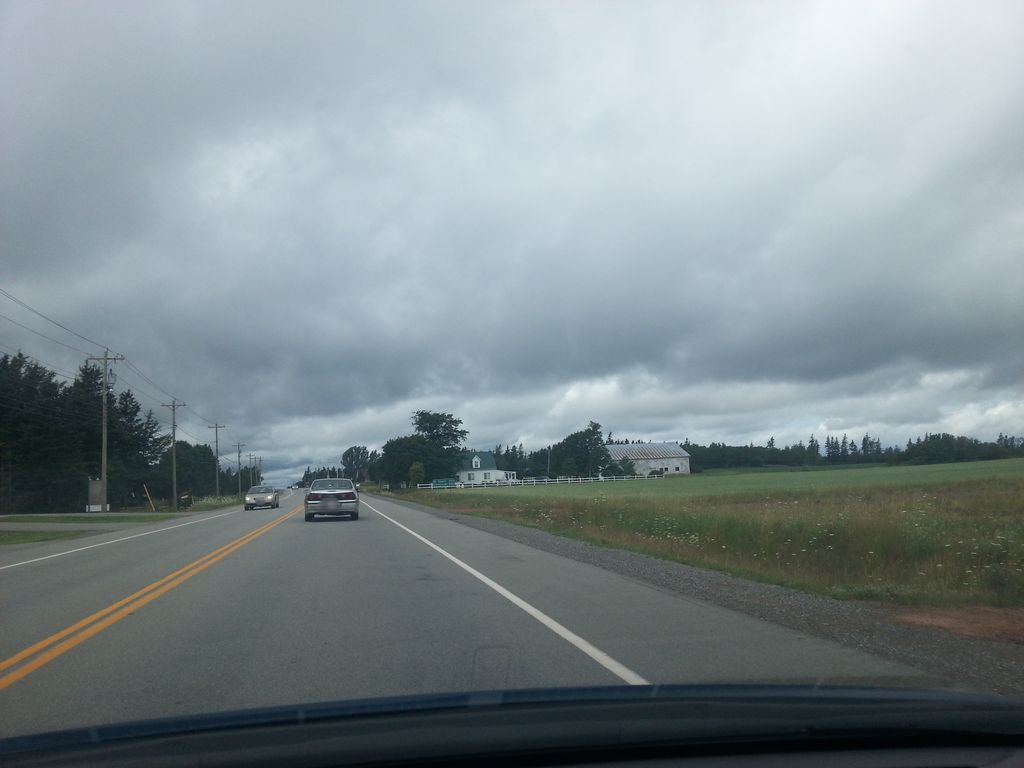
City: charlottetown